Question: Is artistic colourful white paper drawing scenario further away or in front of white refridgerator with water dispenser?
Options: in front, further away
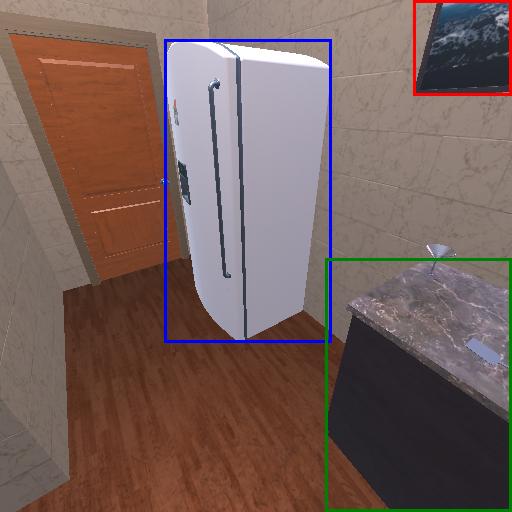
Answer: in front